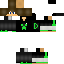
A female human skin with dark skin, wearing brown long hair dressed in a blue hoodie and black pants, featuring a closed mouth.